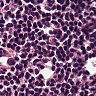
Metastatic tissue present: no